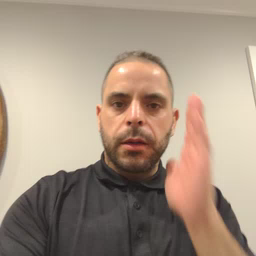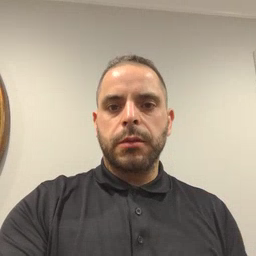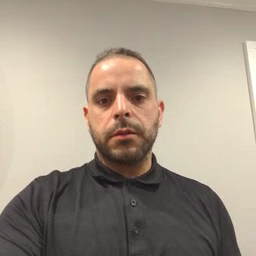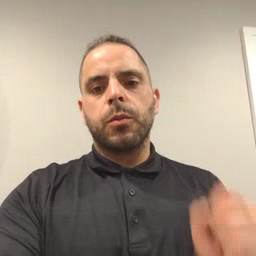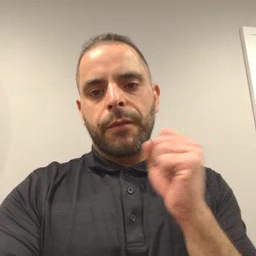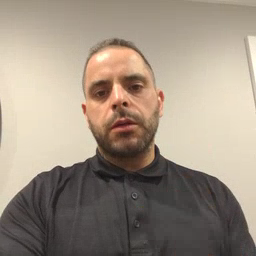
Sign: refrigerator